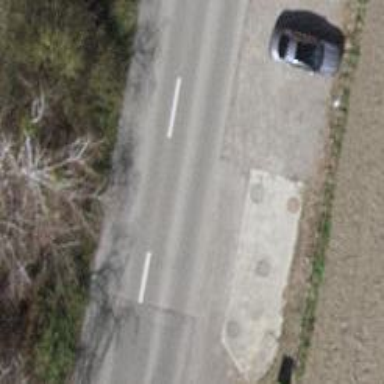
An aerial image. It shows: Asphalt cycleway.